Question: I've been trying for the last day to add a local project to a repository in bitbucket.
Created an ssh key, added it to the repository.
The repository is mine. I created. Yet i can't push the project. I tried tthe guide in bitbucket. the last command 'git push -u origin master' bring up an error

I tried 'git push --all'. It brings up a window asking for git credentials then a smaller window openssh asks for the password of the repo. I created the repo so i can share my work with my academic and professional supervisors
thanks
Edit : i tried this question <URL> but it didn't solve my problem
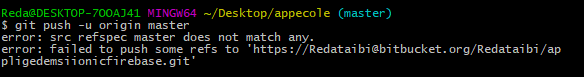
Answer: First download git:
<URL>
when you are installing it, make sure you install the gitGUI with it.
After that open the Git GUI and follow the instruction below:
<URL>
Click the Generate Key button:
<URL>
copy the key to the clipboard and add it to bitbucket as follows:
Go to your account settings. And add the key there.
<URL>
<URL>
Now go to your project folder(local). Open that directory with gitGUI.
<URL>
Then add the bitbucket SSH link to it.
<URL>
After that, the GUI is pretty much intuitive. I think you have the knowledge to continue.